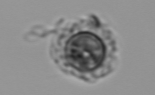
Label: Emiliania_huxleyi